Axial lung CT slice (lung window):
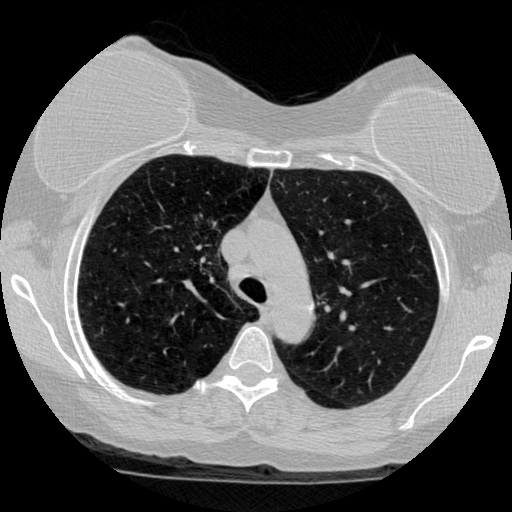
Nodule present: no